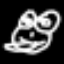
Label: frog